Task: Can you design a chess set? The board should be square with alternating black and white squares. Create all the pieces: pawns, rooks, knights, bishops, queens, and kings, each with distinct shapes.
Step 1667:
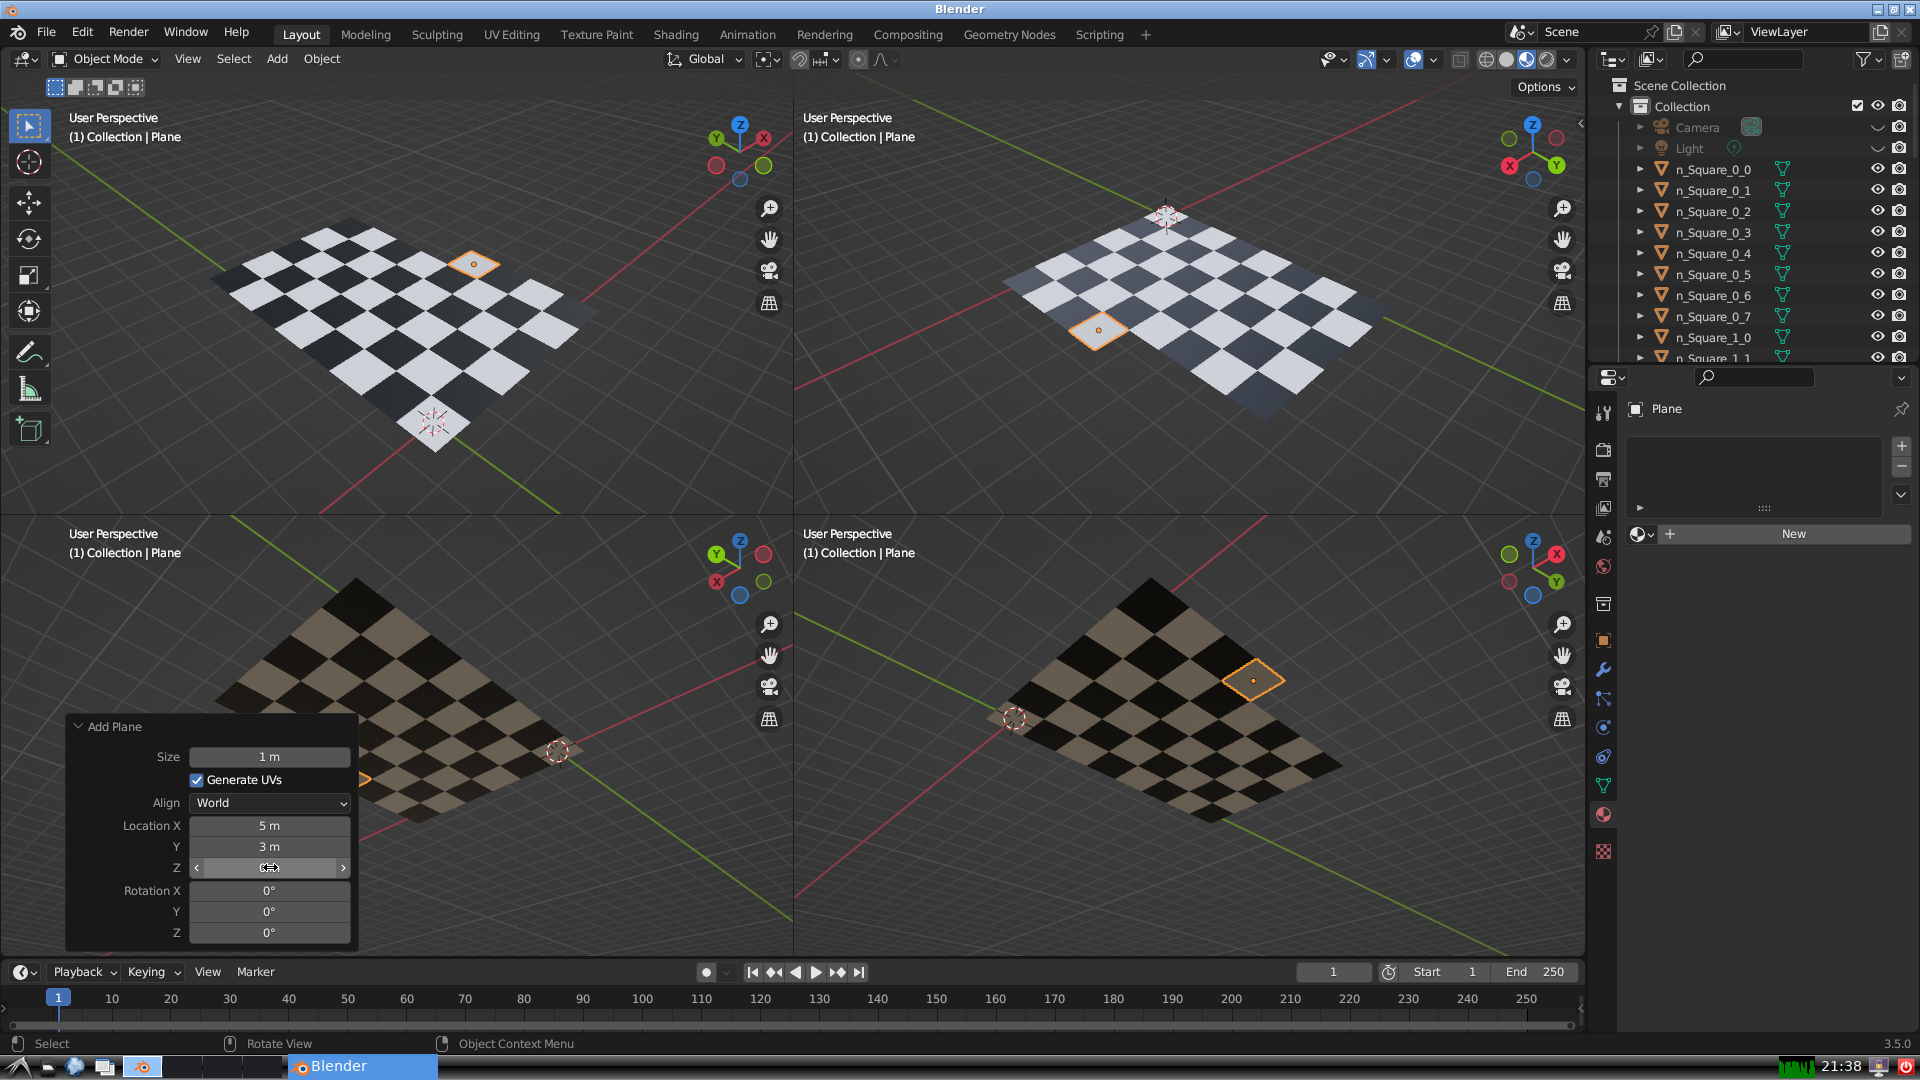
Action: {"mouse_move": [960, 540]}